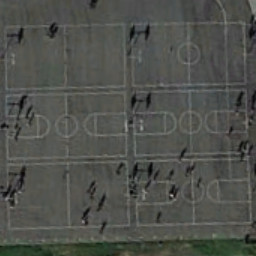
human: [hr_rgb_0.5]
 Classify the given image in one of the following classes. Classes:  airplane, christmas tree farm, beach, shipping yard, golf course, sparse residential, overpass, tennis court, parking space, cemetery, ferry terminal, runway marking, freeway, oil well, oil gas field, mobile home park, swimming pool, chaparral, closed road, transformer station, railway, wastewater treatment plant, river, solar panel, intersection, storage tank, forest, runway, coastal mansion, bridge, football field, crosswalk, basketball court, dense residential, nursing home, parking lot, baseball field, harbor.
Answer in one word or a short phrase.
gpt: basketball court